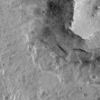
Label: not_dusty